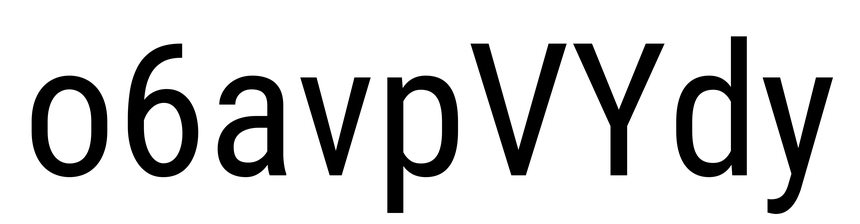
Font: Roboto_Condensed_Regular